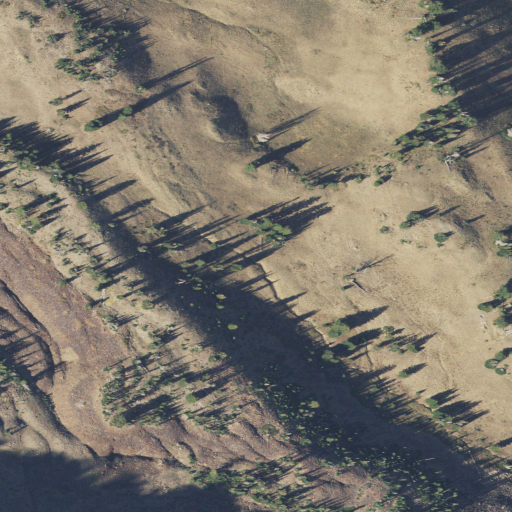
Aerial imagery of depression(s) in Utah named Fourth Hole containing shrub, evergreen forest, and deciduous forest